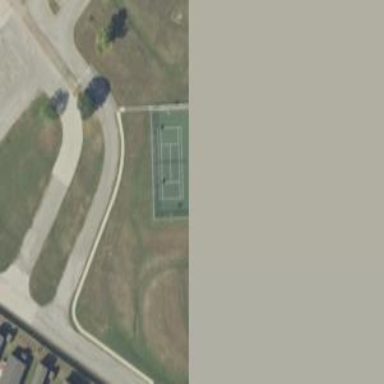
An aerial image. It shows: Basketball court in the leisure land pitch.